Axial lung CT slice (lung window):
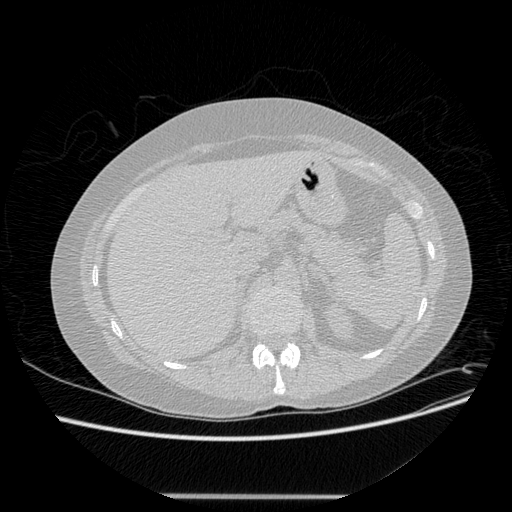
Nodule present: no